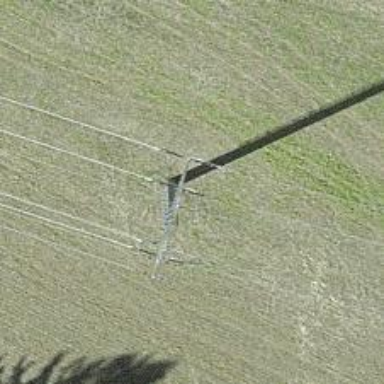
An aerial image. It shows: Minor power line with 3 cables.